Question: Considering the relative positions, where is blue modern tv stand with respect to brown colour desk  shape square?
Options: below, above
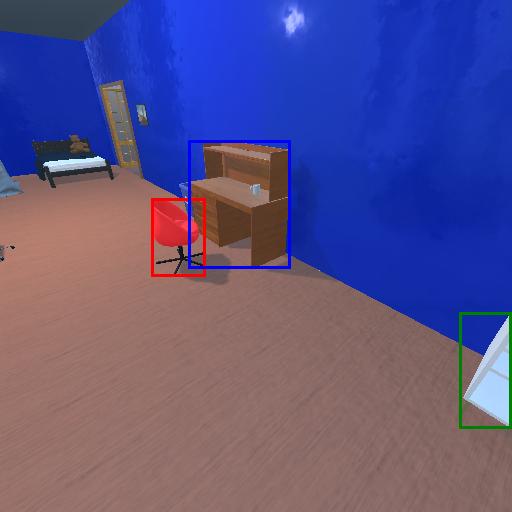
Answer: below